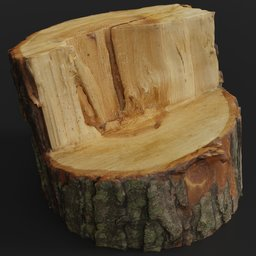
Label: nature